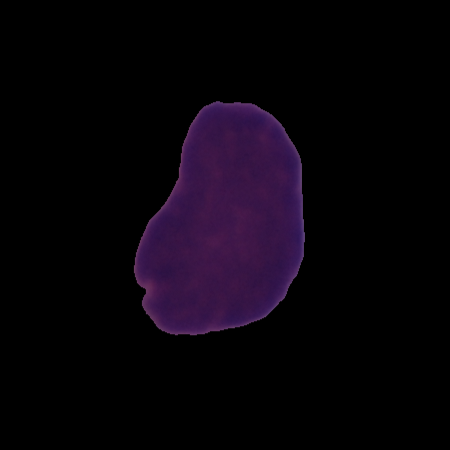
Label: cancer